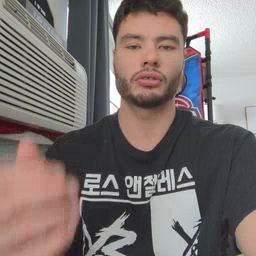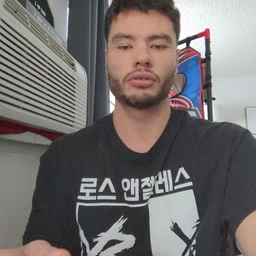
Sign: drop